Question: How can I display a Dashcode created Browser template in a UIWebView, that the user can dismiss, without having two navigation bars? In the photo below, you'll see that the top bar is part of an Xcode navigation controller with a back button for the purpose of letting the user leave the web view. The lower bar is for the Dashcode created stack and pop of the content hierarchy that the user navigates.
As far as I know, you can't put a button in a web page, Dashcode or otherwise, that will dismiss a cocoa app view controller. If I hide the Xcode navbar, the user can't get rid of the web view when they're done. I can't hide the Dashcode navbar or the user can't navigate the content.
As some background, what I'm trying to accomplish is in-app documentation that I host on the web. Similar to how the Apple iPhone Cards app does with its Help view. This would allow me to update the documentation via my web page, without needing to update the app itself.

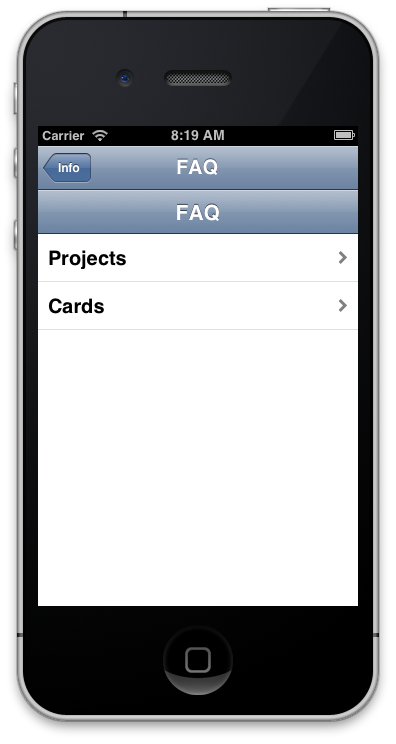
Answer: The answer appears to be floating a Done button in a transparent view that floats over the top of the web view. Thereby giving the effect that the Done button (from Xcode IB) is part of the NavBar from Dashcode Browser template.